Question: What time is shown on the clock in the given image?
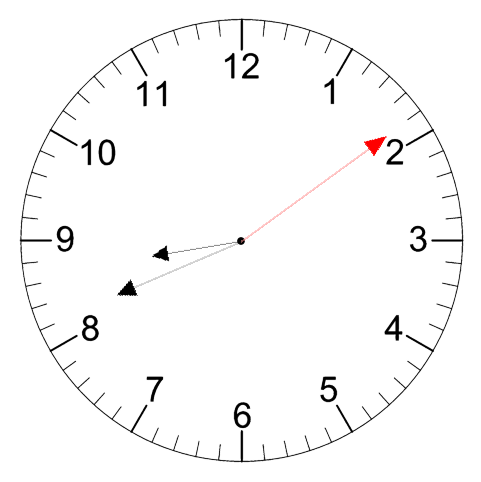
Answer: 08:41:09